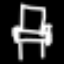
Label: chair